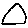
Label: triangle